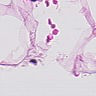
Metastatic tissue present: no